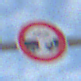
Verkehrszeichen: VerbotUnterschreitenMindestabstand
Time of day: Midday
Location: Outdoor (Suburban)
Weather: PartlyCloudy
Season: NotSpecified
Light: Natural